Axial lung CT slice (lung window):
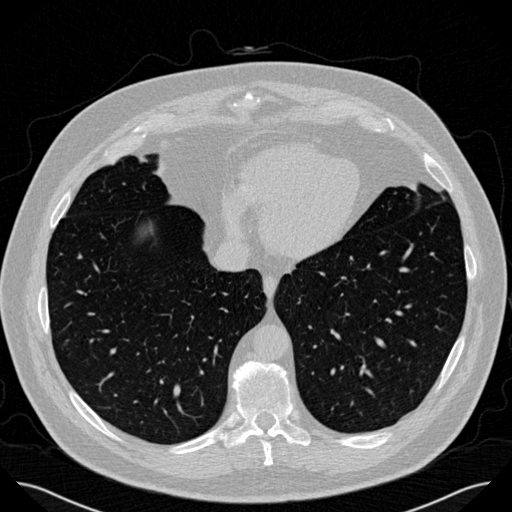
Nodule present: no